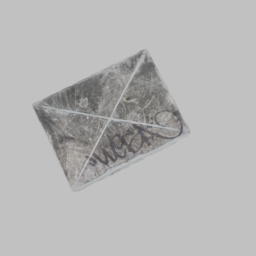
Label: electronics